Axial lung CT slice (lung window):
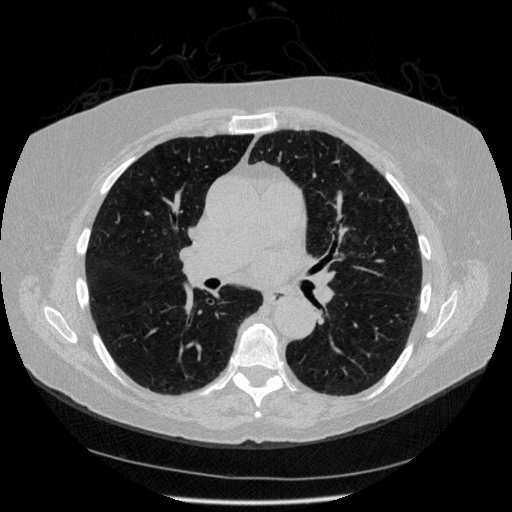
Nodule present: no